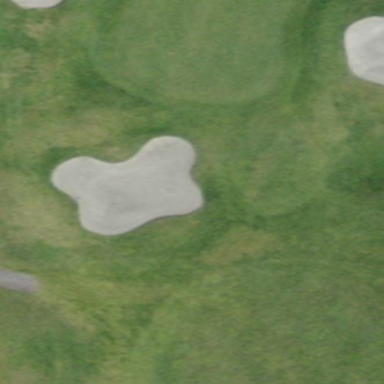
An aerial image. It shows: Golf bunker filled with natural sand.